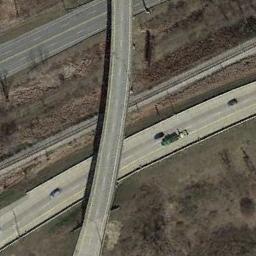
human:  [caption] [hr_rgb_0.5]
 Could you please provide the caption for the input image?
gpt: The overpass is next to the bare land with some cars .

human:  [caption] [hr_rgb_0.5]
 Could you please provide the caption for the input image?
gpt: The overpass is over the roads on the wasteland .

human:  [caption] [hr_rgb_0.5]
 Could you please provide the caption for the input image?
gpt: Several cars are on the road under the overpass .

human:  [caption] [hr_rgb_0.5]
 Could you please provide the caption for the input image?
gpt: On the highway, There is an overpass .

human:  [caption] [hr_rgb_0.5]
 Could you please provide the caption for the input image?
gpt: There are brown bare land and some bushes beside the overpass .